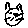
Label: cat